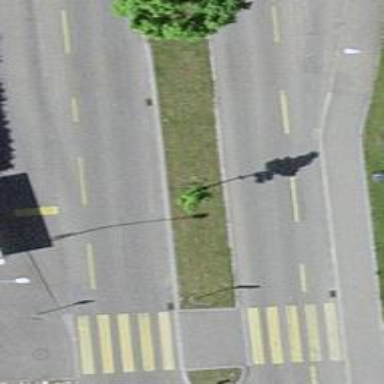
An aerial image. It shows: Public transport stop position.